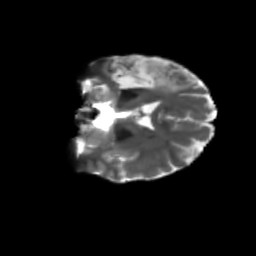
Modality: T2w
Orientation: coronal
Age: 36
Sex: female
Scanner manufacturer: siemens
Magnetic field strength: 3 T
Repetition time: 5.47 s
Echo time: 0.0854 s